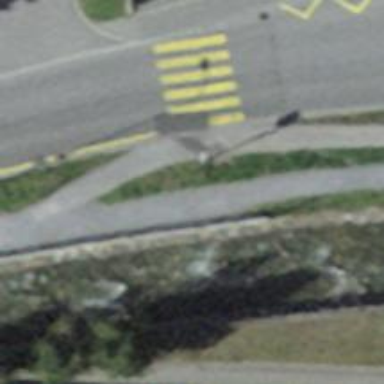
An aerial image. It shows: Sidewalk along the footway.